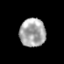
Tissue: prostate
Cell type: T cells
Senescence score: 0.349
Nuclear area (px): 720
Mean DAPI intensity: 167.05